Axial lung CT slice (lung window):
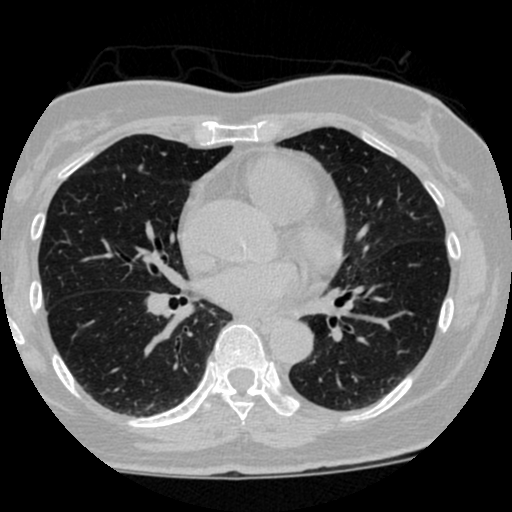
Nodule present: yes
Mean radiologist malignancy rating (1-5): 2.5